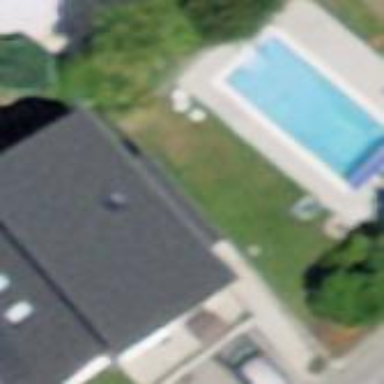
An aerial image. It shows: Swimming pool located in leisure land.